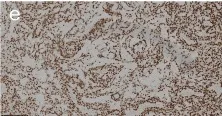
The operative findings and histopathology. (E) Photomicrograph of immunohistochemical staining suggested a positive reaction for Sal-like protein 4 (SALL-4) in the nucleus of the tumor cells. [Original magnifications:. 100x.
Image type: pathology (immunostaining)